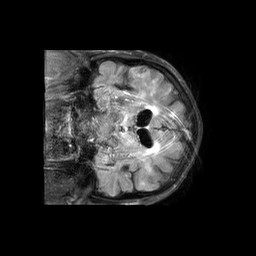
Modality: FLAIR
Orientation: coronal
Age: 83
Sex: male
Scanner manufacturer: philips
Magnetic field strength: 3 T
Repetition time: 11 s
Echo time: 0.12 s